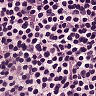
Metastatic tissue present: no